Question: I'd like to create a 'Service' that's capable of creating a number of objects, where each object connects to the internet and downloads some JSON data and a photo. Most of this is pretty straight forward, but I want it to happen one at a time, i.e. a new object cannot be created until the first object has completed its actions.
What's the best way for my 'Service' to know when an object has performed its actions?
Here's a very rough illustration of what I'm looking for:

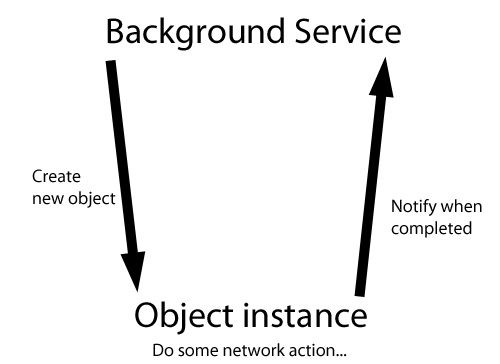
Answer: How about this? When the object creation is complete, broadcast an intent (you could use 'LocalBroadcast' for example, if you want it to be private).
In your 'Service', register for the above mentioned broadcast, and when it is received, perform the next task.